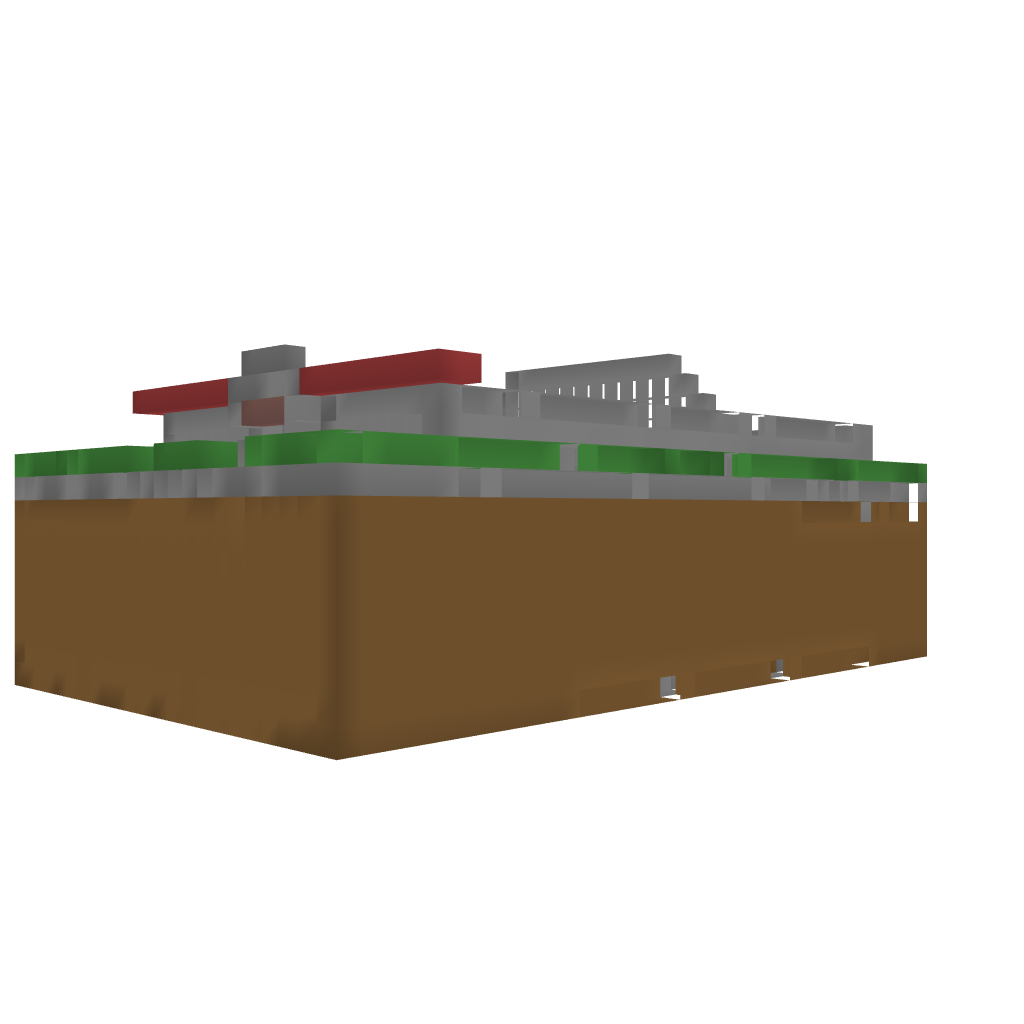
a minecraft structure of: Southern Shrine bad low quality